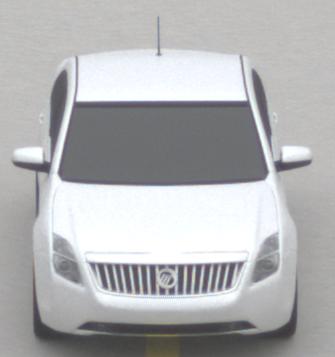
Make: Mercury
Model: Milan
Detailed model: -
Model produced from: 2009
Model produced until: 2010
Doors: 4
Color: white
Road condition: dry road
Daytime: midday
Contrast: low contrast